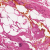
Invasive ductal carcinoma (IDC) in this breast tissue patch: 0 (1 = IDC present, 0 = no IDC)